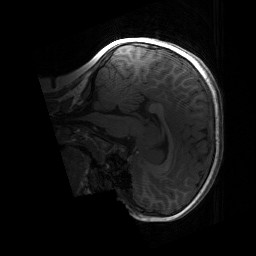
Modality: T1w
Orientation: sagittal
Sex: female
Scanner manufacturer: siemens
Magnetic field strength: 3 T
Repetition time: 1.9 s
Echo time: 0.00243 s